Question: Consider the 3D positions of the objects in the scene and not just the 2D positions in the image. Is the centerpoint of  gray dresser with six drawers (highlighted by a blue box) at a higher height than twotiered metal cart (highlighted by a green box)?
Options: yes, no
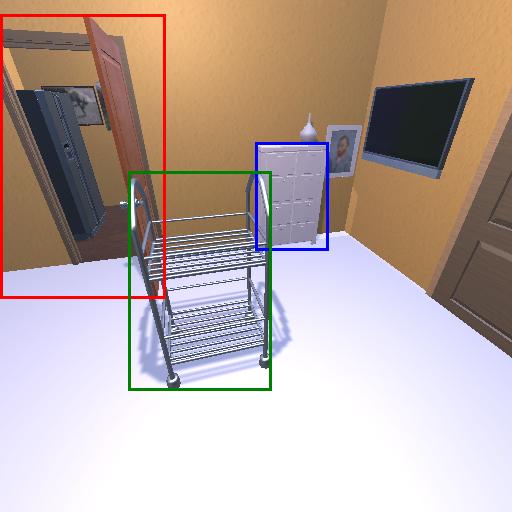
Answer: yes